RGB frame:
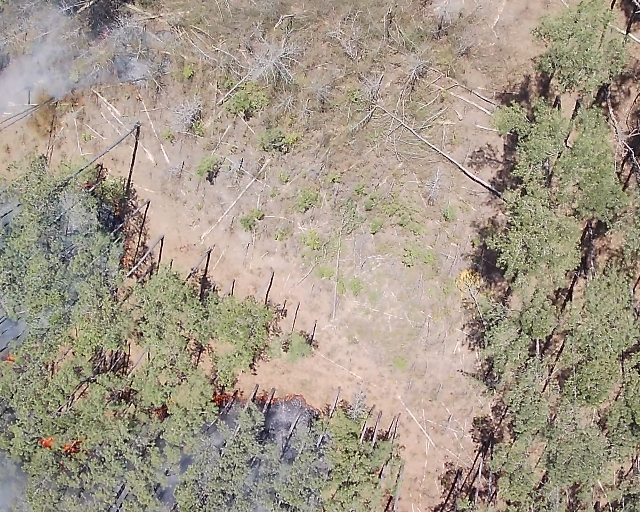
Thermal frame:
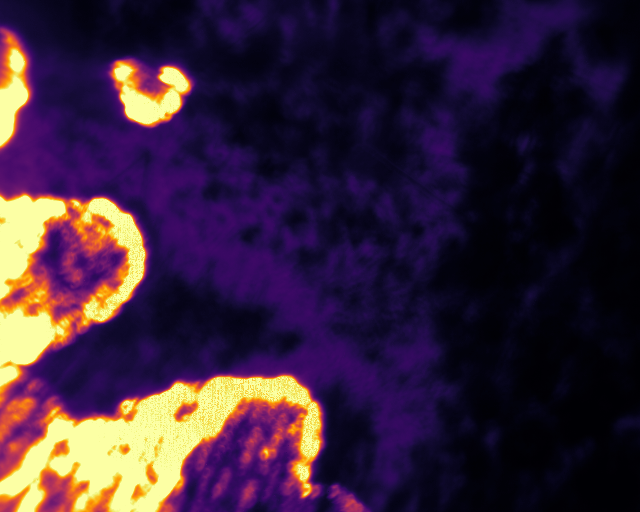
Captured: 2026-02-27 02:36:27
Pixels at or above 80 °C: 57066 (fraction of frame: 0.1742)